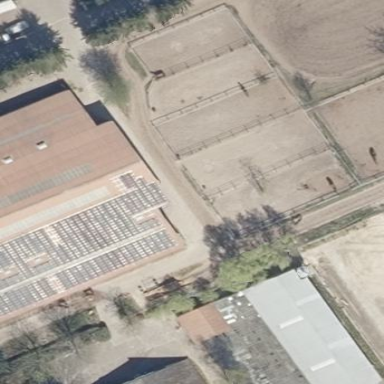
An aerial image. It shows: Paddock surrounded by fence for animal keeping.